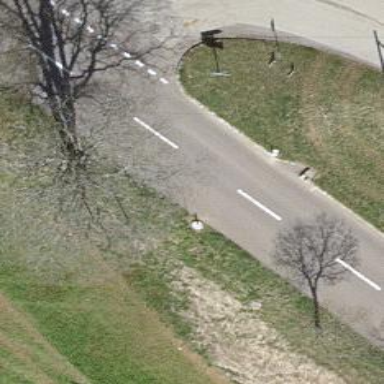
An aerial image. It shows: Bus stop along the road.